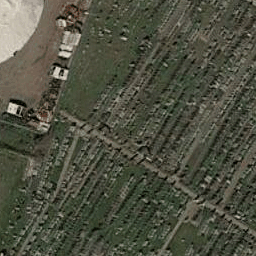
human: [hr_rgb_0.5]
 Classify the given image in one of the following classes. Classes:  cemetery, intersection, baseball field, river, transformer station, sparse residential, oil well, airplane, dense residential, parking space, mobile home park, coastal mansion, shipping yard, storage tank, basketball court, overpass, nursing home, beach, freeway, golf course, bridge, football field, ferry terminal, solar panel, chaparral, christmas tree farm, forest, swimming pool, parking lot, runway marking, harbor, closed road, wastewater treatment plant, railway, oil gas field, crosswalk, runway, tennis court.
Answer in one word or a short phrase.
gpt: cemetery